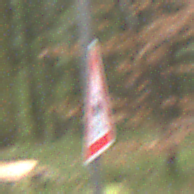
Verkehrszeichen: SchleuderOderRutschgefahr
Umgebung: Outdoor, Nature
Tageszeit: Midday
Wetter: Overcast
Licht: Natural
Jahreszeit: NotSpecified
Kontrast: LowContrast